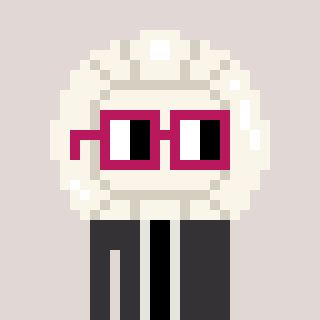
a pixel art character with square dark red glasses, a volleyball-shaped head and a grayscale-colored body on a warm background